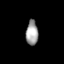
Tissue: skin
Cell type: Fibroblasts
Senescence score: 0.7709
Nuclear area (px): 293
Mean DAPI intensity: 160.662